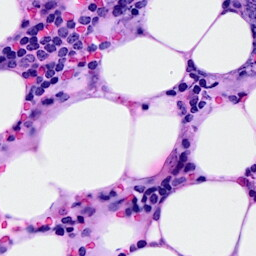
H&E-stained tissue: Breast